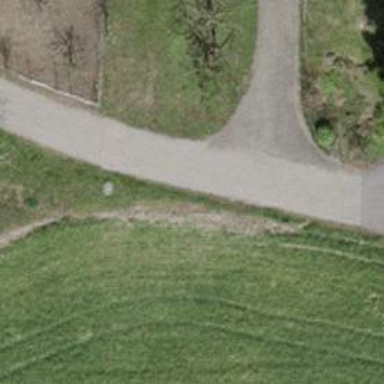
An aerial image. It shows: Track with fine gravel surface of grade2.